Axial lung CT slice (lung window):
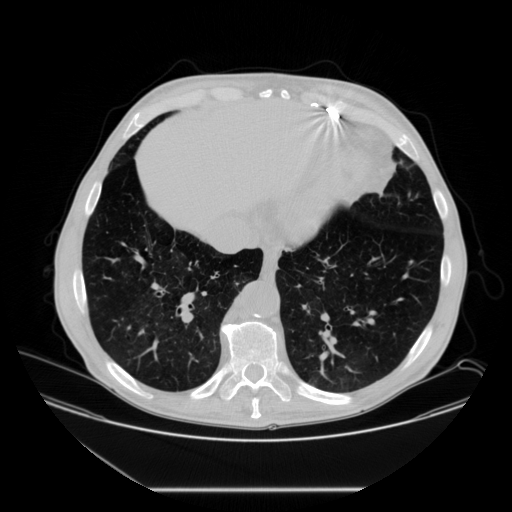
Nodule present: no